Question: I have the code here (basically modified from <URL>' in JS and 'type = "radio"' in html.
(What it basically does is that, it makes the radio look better and more user friendly than a plain radio box, I want a big button so maybe touchscreen users can have better experience)

HTML
'''
<span class="button-checkbox">
<button type="button" class="btn btn-lg" data-color="primary">Option 1</button>
<input type="radio" class="hidden" name="group1" id="op1" checked />
</span>
<span class="button-checkbox">
<button type="button" class="btn btn-lg" data-color="primary">Option 2</button>
<input type="radio" class="hidden" name="group1" id="op2" />
</span>
'''
JS
'''
$(function () {
$('.button-checkbox').each(function () {
// Settings
var $widget = $(this),
$button = $widget.find('button'),
$checkbox = $widget.find('input:radio'),
color = $button.data('color'),
settings = {
on: {
icon: 'glyphicon glyphicon-check'
},
off: {
icon: 'glyphicon glyphicon-unchecked'
}
};
// Event Handlers
$button.on('click', function () {
$checkbox.prop('checked', !$checkbox.is(':checked'));
$checkbox.triggerHandler('change');
updateDisplay();
});
$checkbox.on('change', function () {
updateDisplay();
});
// Actions
function updateDisplay() {
var isChecked = $checkbox.is(':checked');
// Set the button's state
$button.data('state', (isChecked) ? "on" : "off");
// Set the button's icon
$button.find('.state-icon')
.removeClass()
.addClass('state-icon ' + settings[$button.data('state')].icon);
// Update the button's color
if (isChecked) {
$button
.removeClass('btn-default')
.addClass('btn-' + color + ' active');
}
else {
$button
.removeClass('btn-' + color + ' active')
.addClass('btn-default');
}
}
// Initialization
function init() {
updateDisplay();
// Inject the icon if applicable
if ($button.find('.state-icon').length == 0) {
$button.prepend('<i class="state-icon ' + settings[$button.data('state')].icon + '"></i> ');
}
}
init();
});
});
'''
Here is demo: <URL>
: The checked/unchecked style seems to be working but because this is so I need it to be mutual exclusive meaning that only 1 box can be checked (when you check a radio box, the rest (in same group) should become unchecked automatically), but right now as you see you can check more than one box (the style showing it), I need help with jQuery function to make it work.
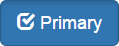
Answer: I updated the code to work with radio buttons. The problem was, when using this with checkboxes it will work because you can modify a single checkbox without having to worry about the siblings, but with radio buttons you have to run through all the siblings, checking/unchecking each one, which requires looping over the set every time you make a change.
<URL>
(note that in the fiddle I exposed the radio buttons so you could see whether each was checked or not.)
'''
$(function () {
$('.button-checkbox').each(function () {
// Settings
var $widget = $(this),
$button = $widget.find('button'),
$checkbox = $widget.find('input:radio'),
color = $button.data('color'),
settings = {
on: {
icon: 'glyphicon glyphicon-check'
},
off: {
icon: 'glyphicon glyphicon-unchecked'
}
};
// Event Handlers
$button.on('click', function () {
$checkbox.triggerHandler('change');
if ($(this).hasClass('btn-default')) {
$checkbox.prop('checked', !$checkbox.is(':checked'));
updateDisplay();
}
});
// Actions
function updateDisplay() {
$('.button-checkbox').each(function () {
var isChecked = $(this).find('input:radio').is(':checked');
// Set the button's state
$(this).find('button').data('state', (isChecked) ? "on" : "off");
// Set the button's icon
$(this).find('button').find('.state-icon')
.removeClass()
.addClass('state-icon ' + settings[$(this).find('button').data('state')].icon);
// Update the button's color
if (isChecked) {
$(this).find('button')
.removeClass('btn-default')
.addClass('btn-' + color + ' active');
} else {
$(this).find('button')
.removeClass('btn-' + color + ' active')
.addClass('btn-default');
}
})
}
// Initialization
function init() {
updateDisplay();
// Inject the icon if applicable
if ($button.find('.state-icon').length == 0) {
$button.prepend('<i class="state-icon ' + settings[$button.data('state')].icon + '"></i> ');
}
}
init();
});
});
'''